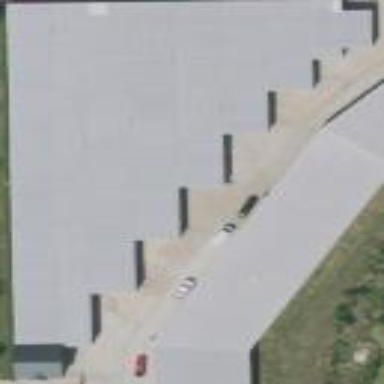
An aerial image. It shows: Warehouse with flat roof.